Question: If a single threaded process is busy and uses 100% of a single core it seems like Windows is switching this process between the cores, because in Task Managers core overview all cores are equal used.

Why does Windows do that? Isn't this destroying L1/L2 caches?
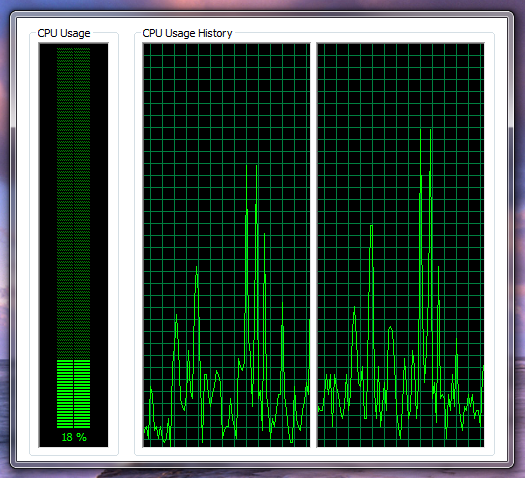
Answer: There are advantages to pinning a process to one core, primarily caching which you already mentioned.
There are also disadvantages -- you get unequal heating, which can create mechanical stresses that do not improve the expected lifetime of the silicon die.
To avoid this, OSes tend to keep all cores at equal utilization. When there's only one active thread, it will have to be moved and invalidate caches. As long as this is done infrequently (in CPU time), the impact of the extra cache misses during migration is negligible.
For example, the abstract of <URL>:
> In this work, a load-balancing technique for these clustered multi-core architectures is presented that provides both a low overhead in energy and an .
Spreading the heat dissipation throughout the die is also essential for techniques such as Turbo Boost, where cores are clocked temporarily at a rate that is unsustainable long term. By moving load to a different core regularly, the heat dissipation remains sustainable even though the instantaneous power is not.